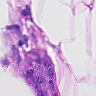
Metastatic tissue present: yes